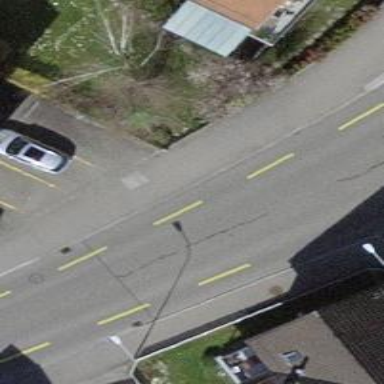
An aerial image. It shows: Asphalt sidewalk along the footway.